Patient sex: F
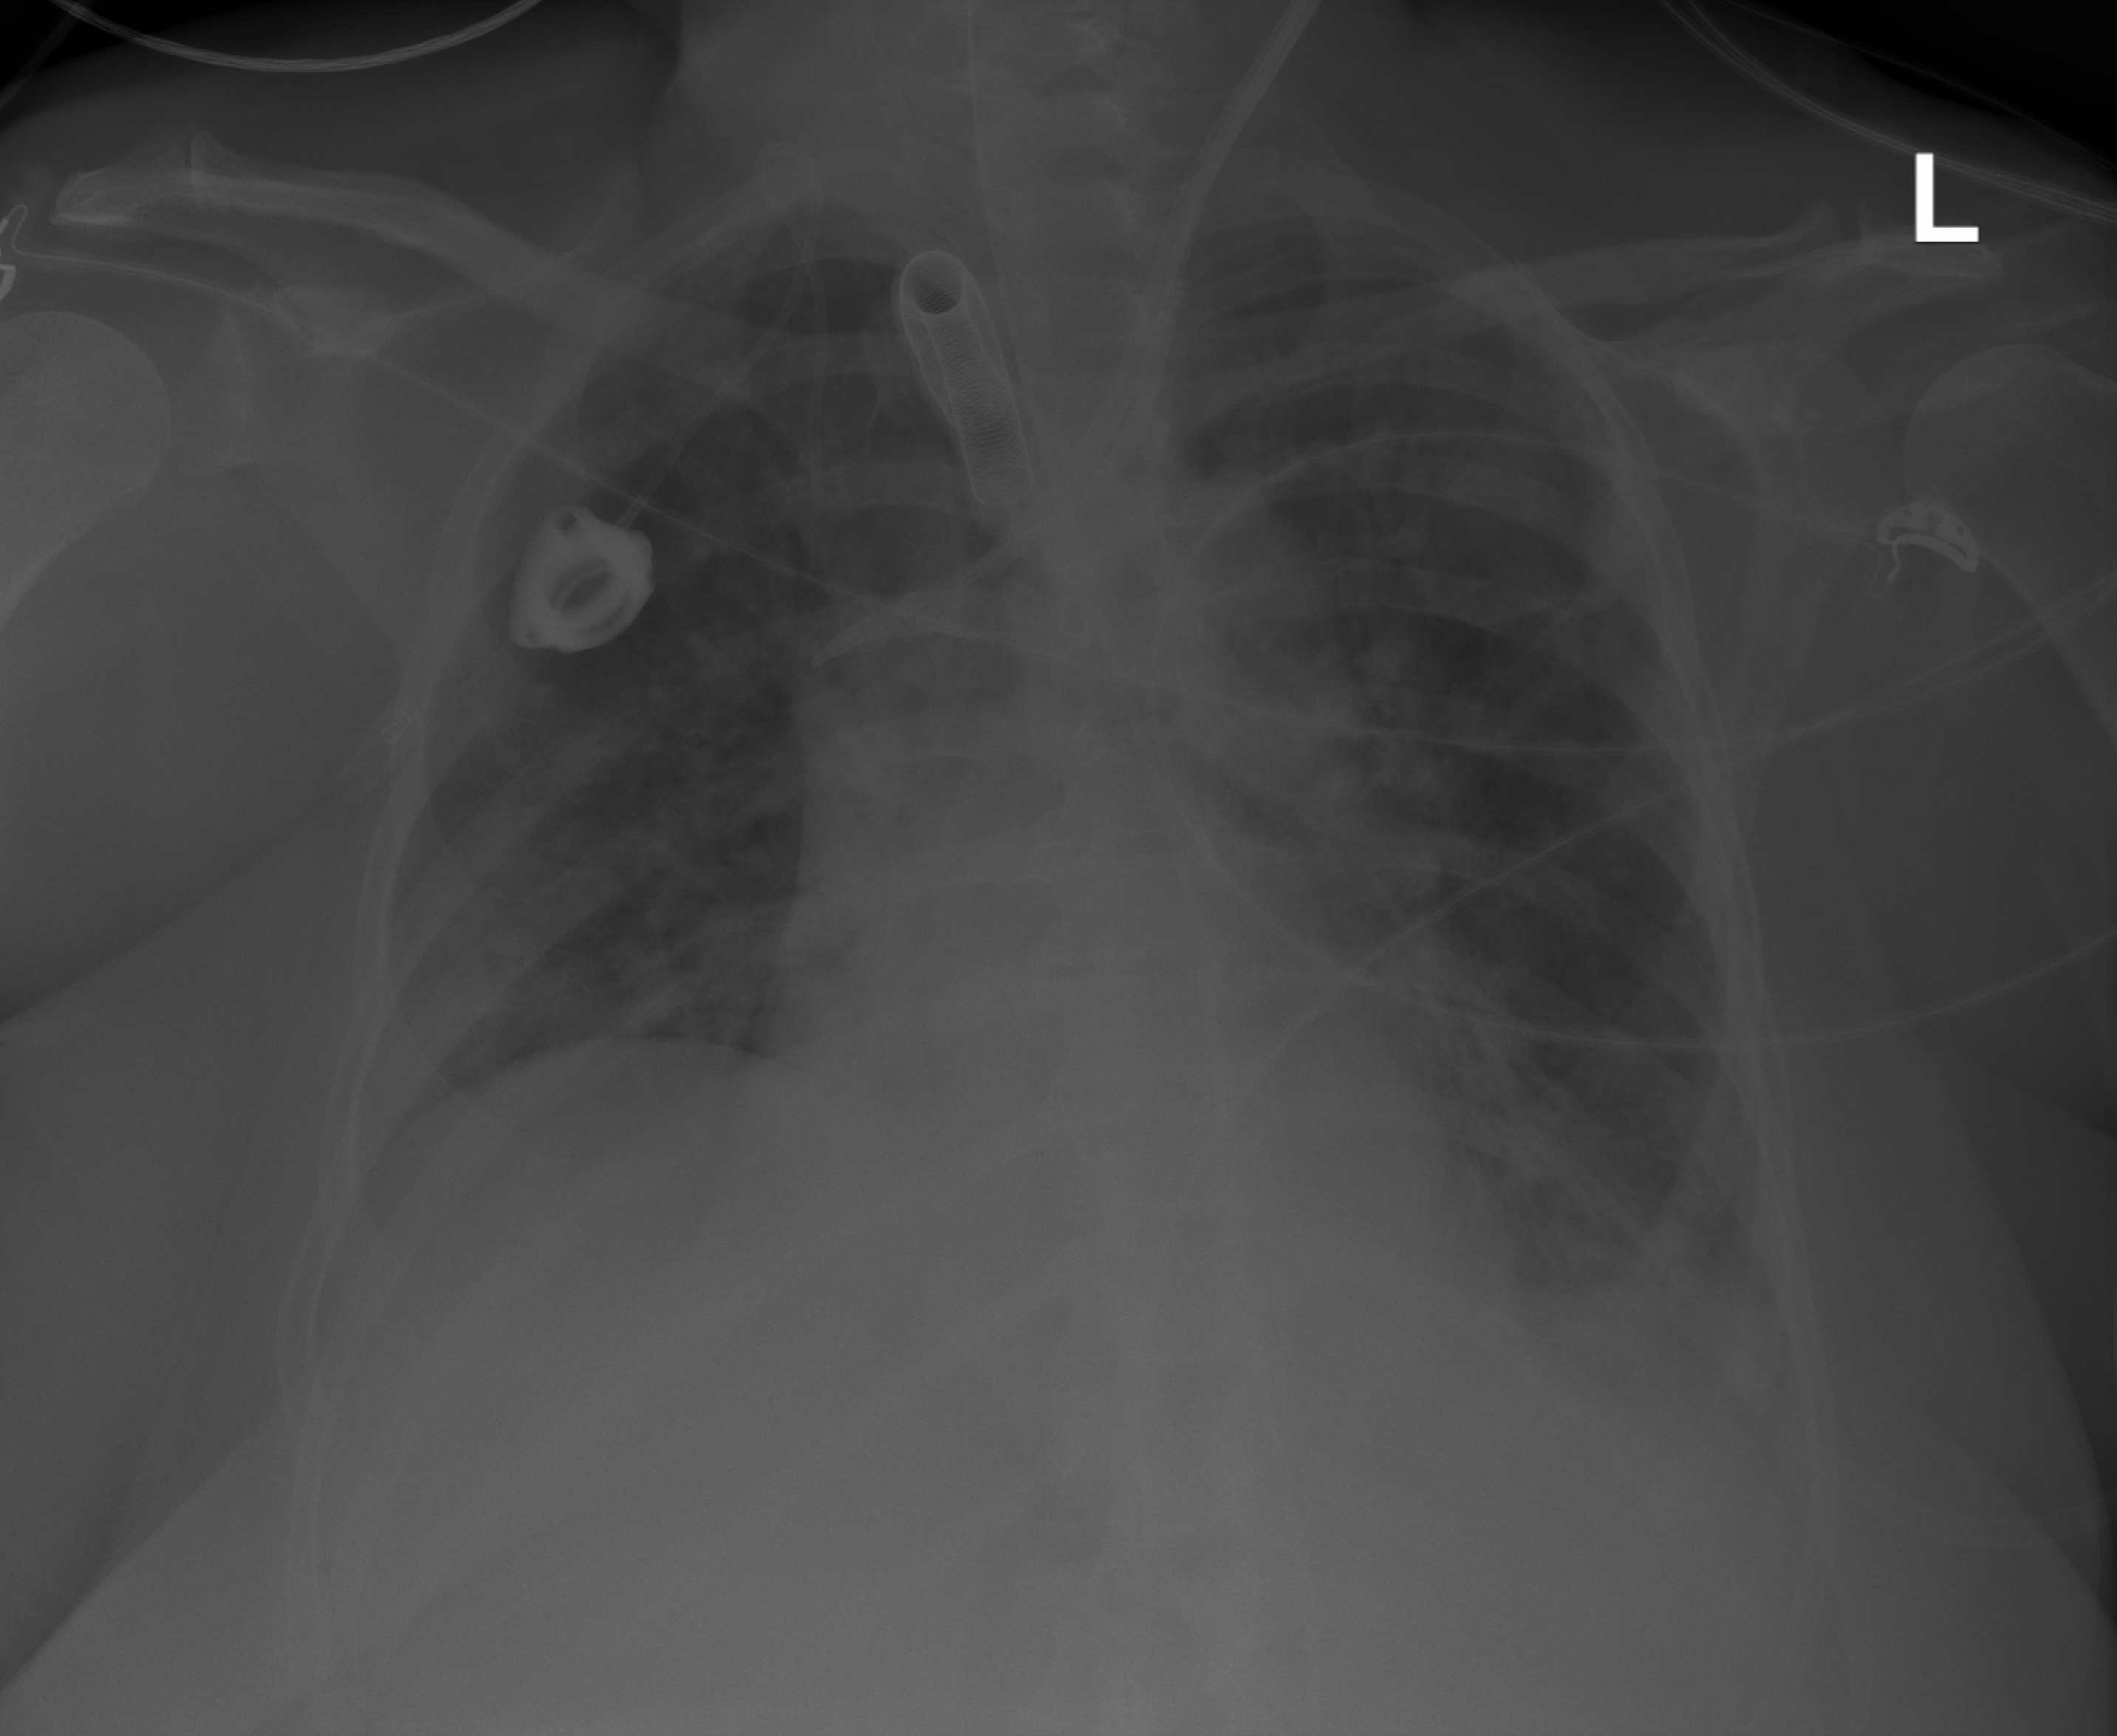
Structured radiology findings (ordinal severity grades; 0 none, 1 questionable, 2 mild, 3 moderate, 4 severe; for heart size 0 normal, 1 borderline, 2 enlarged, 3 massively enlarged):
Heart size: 1
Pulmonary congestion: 2
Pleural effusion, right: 2
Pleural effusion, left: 2
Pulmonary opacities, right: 2
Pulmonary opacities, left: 2
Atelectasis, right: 2
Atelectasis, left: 2